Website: lowes
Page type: customer-info-address
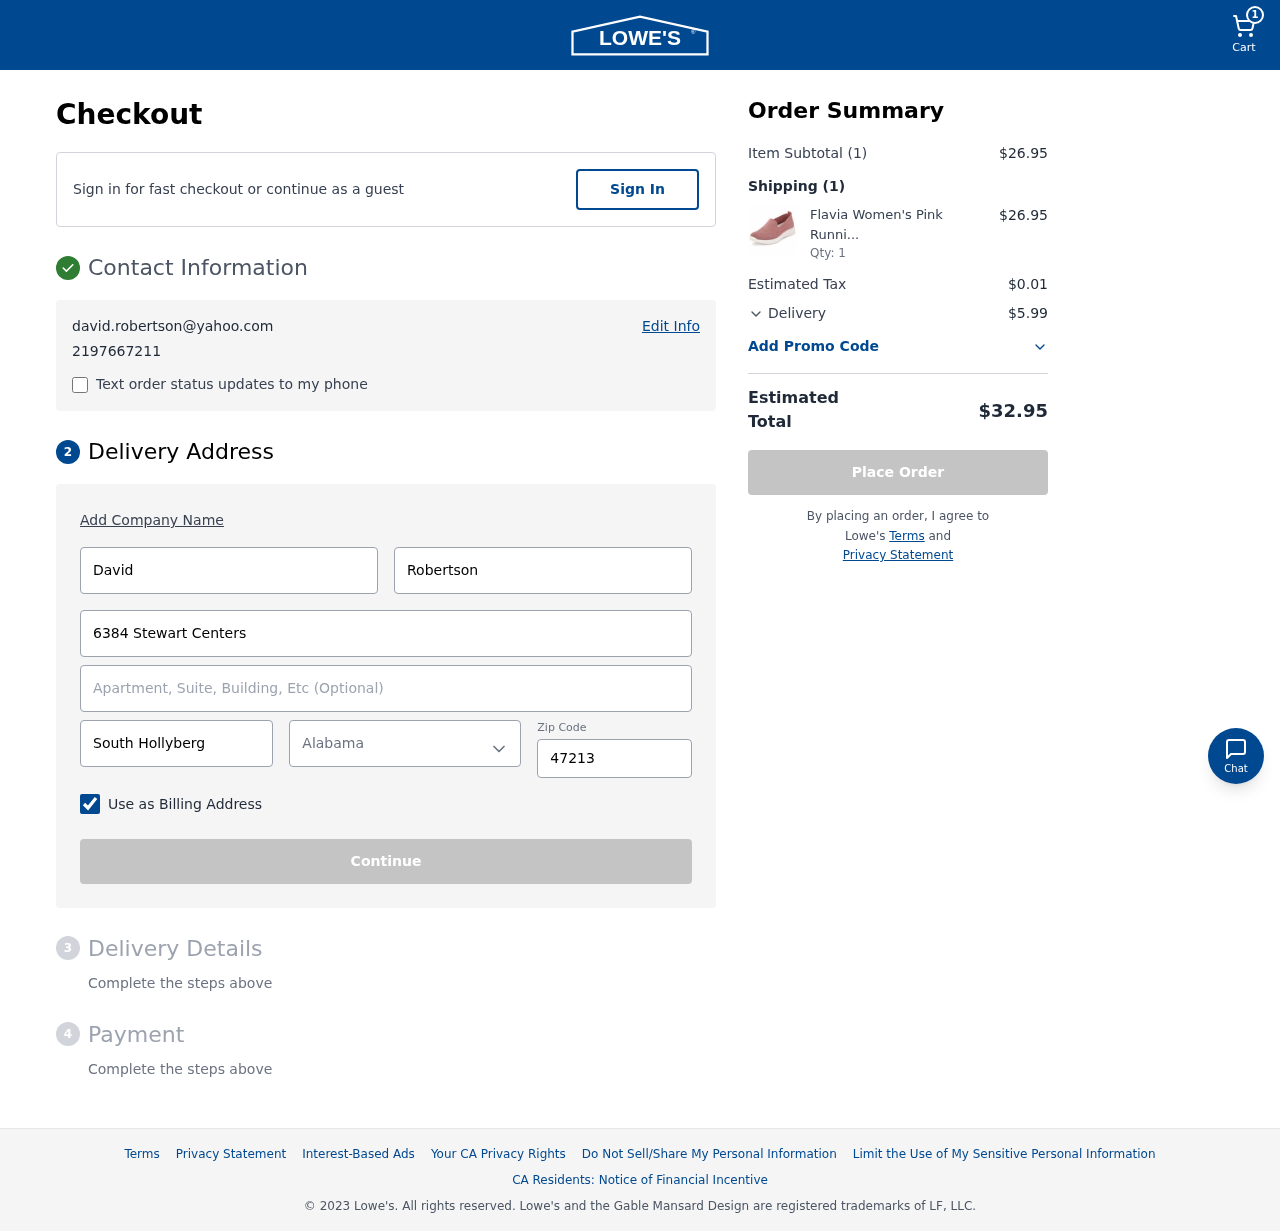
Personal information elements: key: PII_CITY
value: South Hollyberg
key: PII_EMAIL
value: david.robertson@yahoo.com
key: PII_FIRSTNAME
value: David
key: PII_LASTNAME
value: Robertson
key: PII_PHONE
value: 2197667211
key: PII_POSTCODE
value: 47213
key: PII_STATE
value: Alabama
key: PII_STREET
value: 6384 Stewart Centers
Product elements: key: PRODUCT1_NAME
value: Flavia Women's Pink Running Shoes-5 UK (37 EU) (6 US) (FKT/ST-1904/NVY)
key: PRODUCT1_QUANTITY
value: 1
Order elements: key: ORDER_NUM_ITEMS
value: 1
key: ORDER_SUBTOTAL
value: $26.95
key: ORDER_NUM_ITEMS2
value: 1
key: ORDER_SUBTOTAL2
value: $26.95
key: ORDER_TAX
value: $0.01
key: ORDER_SHIPPING_COST
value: $5.99
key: ORDER_TOTAL
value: $32.95